Question: I was reading the following blogs about ASP.Net Async pages
- <URL>
And a question popped on my head, please consider the following scenario:
1. Assuming an Async page
2. The page registers async operations to retrieve data from a database in order to release immediately the ASP.Net working thread to increase scalability
3. The page passes paging info to these operations to paginate on the database server
4. The operation completes and the correct delegate is called on a new thread. (Not using a thread from the ASP.Net Thread Pool)
5. Data is returned to the page and can be bound to the GridView control on the Page_PreRendercomplete
At this point, I have the (returning only the records needed to be displayed )
So with this information, I would like to bind it to my 'GridView' control, but I have not figured it out 'GridView'
I tried using the following code:
'''
protected override void OnPreRenderComplete(EventArgs e)
{
if (this.shouldRefresh)
{
var pagedSource = new PagedDataSource
{
DataSource = this.Jobs,
AllowPaging = true,
AllowCustomPaging = false,
AllowServerPaging = true,
PageSize = 3,
CurrentPageIndex = 0,
VirtualCount = 20
};
this.gv.DataSource = pagedSource;
this.gv.DataBind();
}
base.OnPreRenderComplete(e);
}
'''
But the 'GridView' control 'VirtualCount', this is what I get:

### ASPX
'''
<%@ Page Async="true" AsyncTimeout="30" ....
...
<asp:GridView runat="server" ID="gv" DataKeyNames="job_id"
AllowPaging="true" PageSize="3"
>
<Columns>
<asp:CommandField ShowSelectButton="true" />
</Columns>
<SelectedRowStyle Font-Bold="true" />
</asp:GridView>
'''
### ASPX Code behind
'''
protected void Page_Load(object sender, EventArgs e)
{
if (!this.IsPostBack)
{
this.shouldRefresh = true;
}
}
public IAsyncResult BeginAsyncOperation(object sender, EventArgs e, AsyncCallback callback, object state)
{
var operation = new MyClassResult(callback, Context, state);
operation.StartAsync();
return operation;
}
public void EndAsyncOperation(IAsyncResult result)
{
var operation = result as MyClassResult;
this.Jobs = operation.Jobs;
}
'''
Notes:
- I'm not interested on jQuery async posts to the server to get the data- 'MyClassResult' implements 'IAsyncResult' and returns data from the database server- 'ObjectDataSource'
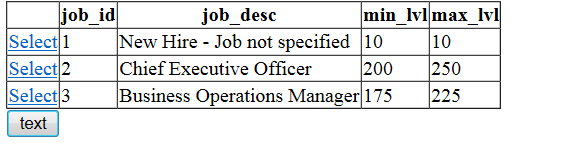
Answer: I think I have something that could be at least a good starting point for further exploration. I have made a sample (furher down) to illustrate my method, which is based on a couple of ideas:
1. In order to get paging to work, an ObjectDatasource should used. That way it's possible to tell the GridView how many rows there are in total.
2. We need a way to let our ObjectDataSource access the data we have fetched once it is available.
The idea I came up with in order to solve 2. was to define an interface that the page where the 'GridView' is located can implement. Then the 'ObjectDataSource' can use a class that relays the calls for fetching data to the Page itself. When called too early, empty data will be returned, but it will be replaced by real data later on.
Here's my aspx file:
'''
<%@ Page Title="" Language="C#" MasterPageFile="~/Site.master" AutoEventWireup="true"
CodeFile="GridViewTest.aspx.cs" Inherits="GridViewTest" %>
<asp:Content ID="Content1" ContentPlaceHolderID="HeadContent" runat="Server">
</asp:Content>
<asp:Content ID="Content2" ContentPlaceHolderID="MainContent" runat="Server">
<asp:GridView ID="jobsGv" runat="server" AutoGenerateColumns="false" AllowPaging="true"
PageSize="13" OnPageIndexChanging="jobsGv_PageIndexChanging" DataSourceID="jobsDataSource">
<Columns>
<asp:TemplateField HeaderText="Job Id">
<ItemTemplate>
<asp:Literal ID="JobId" runat="server" Text='<%# Eval("JobId") %>'></asp:Literal>
</ItemTemplate>
</asp:TemplateField>
<asp:TemplateField HeaderText="Job description">
<ItemTemplate>
<asp:Literal ID="Description" runat="server" Text='<%# Eval("Description") %>'></asp:Literal>
</ItemTemplate>
</asp:TemplateField>
<asp:TemplateField HeaderText="Min level">
<ItemTemplate>
<asp:Literal ID="MinLvl" runat="server" Text='<%# Eval("MinLvl") %>'></asp:Literal>
</ItemTemplate>
</asp:TemplateField>
</Columns>
</asp:GridView>
<asp:ObjectDataSource ID="jobsDataSource" runat="server" TypeName="JobObjectDs" CacheDuration="0"
SelectMethod="GetJobs" EnablePaging="True" SelectCountMethod="GetTotalJobsCount">
</asp:ObjectDataSource>
<asp:Button ID="button" runat="server" OnClick="button_Click" Text="Test postback" />
</asp:Content>
'''
And the code behind:
'''
using System;
using System.Collections.Generic;
using System.Linq;
using System.Web.UI.WebControls;
public partial class GridViewTest : System.Web.UI.Page, IJobDsPage
{
bool gridNeedsBinding = false;
protected void Page_Load(object sender, EventArgs e)
{
if (!IsPostBack)
{
gridNeedsBinding = true;
}
}
protected void jobsGv_PageIndexChanging(object sender, GridViewPageEventArgs e)
{
var gv = (GridView)sender;
newPageIndexForGv = e.NewPageIndex;
gridNeedsBinding = true;
}
private int newPageIndexForGv = 0;
protected void Page_PreRendercomplete(object sender, EventArgs e)
{
if (gridNeedsBinding)
{
// fetch data into this.jobs and this.totalJobsCount to simulate
// that data has just become available asynchronously
JobDal dal = new JobDal();
jobs = dal.GetJobs(jobsGv.PageSize, jobsGv.PageSize * newPageIndexForGv).ToList();
totalJobsCount = dal.GetTotalJobsCount();
//now that data is available, bind gridview
jobsGv.DataBind();
jobsGv.SetPageIndex(newPageIndexForGv);
}
}
#region JobDsPage Members
List<Job> jobs = new List<Job>();
public IEnumerable<Job> GetJobs()
{
return jobs;
}
public IEnumerable<Job> GetJobs(int maximumRows, int startRowIndex)
{
return jobs;
}
int totalJobsCount;
public int GetTotalJobsCount()
{
return totalJobsCount;
}
#endregion
protected void button_Click(object sender, EventArgs e)
{
}
}
'''
And finally some classes to tie it together. I have bunched these together in one code file in App_Code:
'''
using System;
using System.Collections.Generic;
using System.Linq;
using System.Web;
/// <summary>
/// Simple POCO to use as row data in GridView
/// </summary>
public class Job
{
public int JobId { get; set; }
public string Description { get; set; }
public int MinLvl { get; set; }
//etc
}
/// <summary>
/// This will simulate a DAL that fetches data
/// </summary>
public class JobDal
{
private static int totalCount = 50; // let's pretend that db has total of 50 job records
public IEnumerable<Job> GetJobs()
{
return Enumerable.Range(0, totalCount).Select(i =>
new Job() { JobId = i, Description = "Descr " + i, MinLvl = i % 10 }); //simulate getting all records
}
public IEnumerable<Job> GetJobs(int maximumRows, int startRowIndex)
{
int count = (startRowIndex + maximumRows) > totalCount ? totalCount - startRowIndex : maximumRows;
return Enumerable.Range(startRowIndex, count).Select(i =>
new Job() { JobId = i, Description = "Descr " + i, MinLvl = i % 10 }); //simulate getting one page of records
}
public int GetTotalJobsCount()
{
return totalCount; // simulate counting total amount of rows
}
}
/// <summary>
/// Interface for our page, so we can call methods in the page itself
/// </summary>
public interface IJobDsPage
{
IEnumerable<Job> GetJobs();
IEnumerable<Job> GetJobs(int maximumRows, int startRowIndex);
int GetTotalJobsCount();
}
/// <summary>
/// This will be used by our ObjectDataSource
/// </summary>
public class JobObjectDs
{
public IEnumerable<Job> GetJobs()
{
var currentPageAsIJobDsPage = (IJobDsPage)HttpContext.Current.CurrentHandler;
return currentPageAsIJobDsPage.GetJobs();
}
public IEnumerable<Job> GetJobs(int maximumRows, int startRowIndex)
{
var currentPageAsIJobDsPage = (IJobDsPage)HttpContext.Current.CurrentHandler;
return currentPageAsIJobDsPage.GetJobs(maximumRows, startRowIndex);
}
public int GetTotalJobsCount()
{
var currentPageAsIJobDsPage = (IJobDsPage)HttpContext.Current.CurrentHandler;
return currentPageAsIJobDsPage.GetTotalJobsCount();
}
}
'''
Well, we have the Page that is implementing the 'IJobDsPage' interface. On the page we have the 'GridView' which is using the 'ObjectDataSource' with id 'jobsDataSource'. That is in turn using the class 'JobObjectDs' to fetch data. And class is in turn taking the currently executing Page from the 'HttpContext' and casting it to the 'IJobDsPage' interface and calling the interface methods on the Page.
So the result is that we have a 'GridView' which uses an 'ObjectDataSource' which calls methods in the Page to get data. If these methods are called too early, empty data is returned ('new List<Job>()' with a corresponding total row count of zero). But this is no problem since we are anyway manually binding the GridView when we have reached a phase in the page processing when the data IS available.
All in all my sample works although it's far from superb. As it stands, the 'ObjectDataSource' will call its associated 'Select' method multiple times during the request. This is not as bad as it first sounds though, because the fethcing of data will still happen only once. Also, the 'GridView' will be bound to the same data twice when changing to the next page.
So there is room for improvement. But it is a least a starting point.